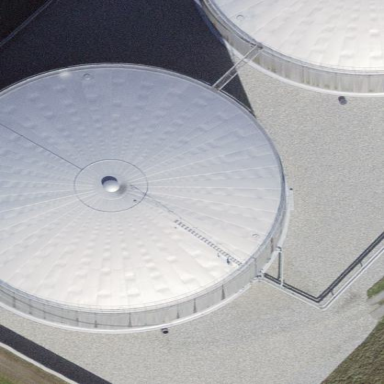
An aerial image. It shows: Building with storage tank.